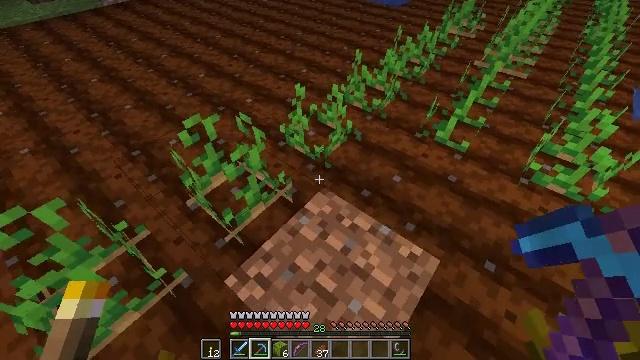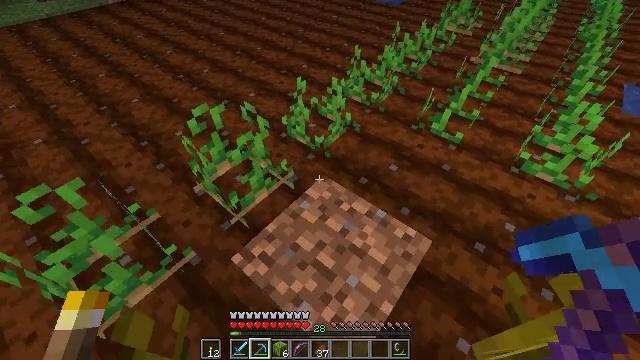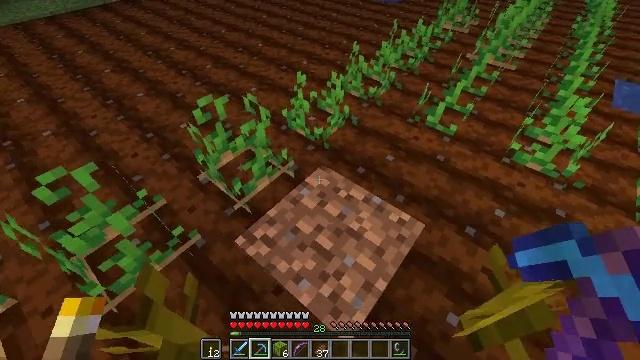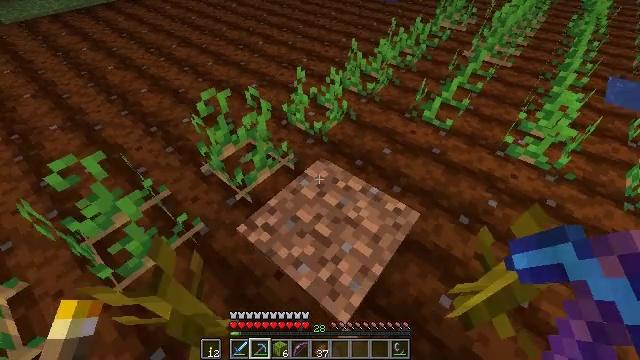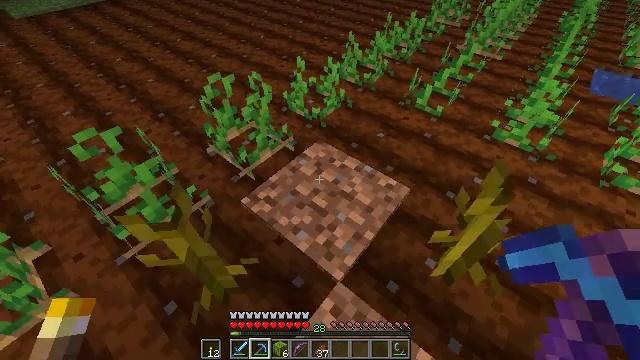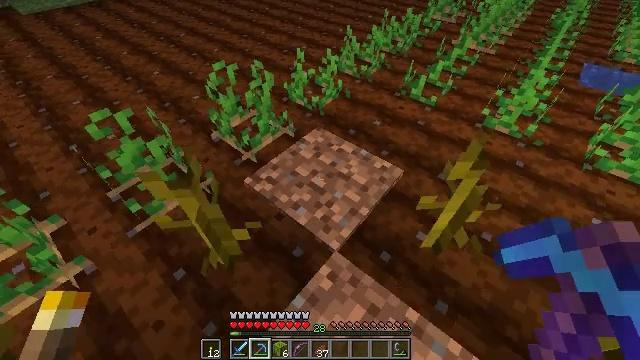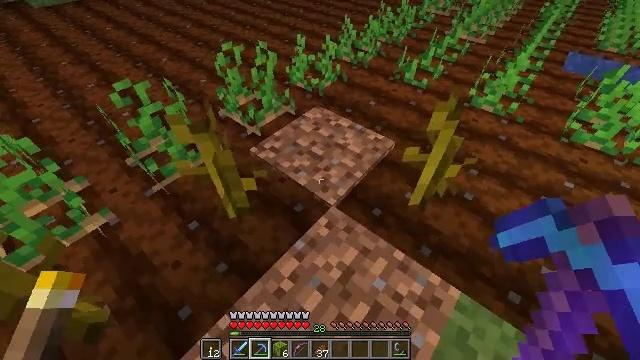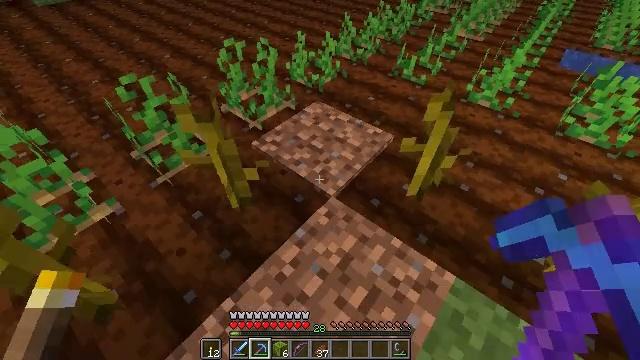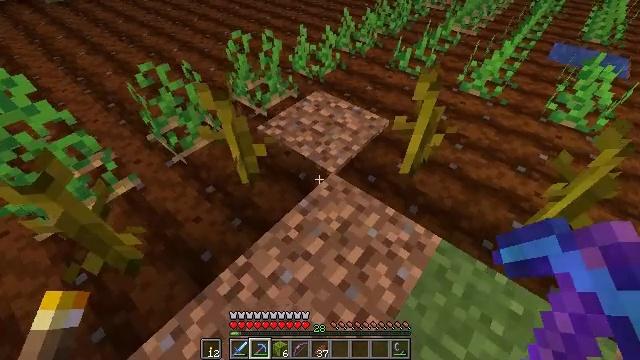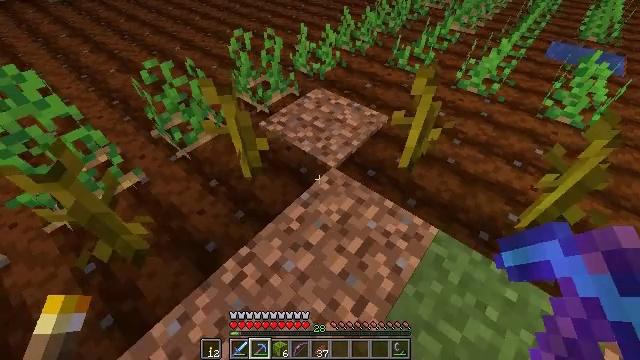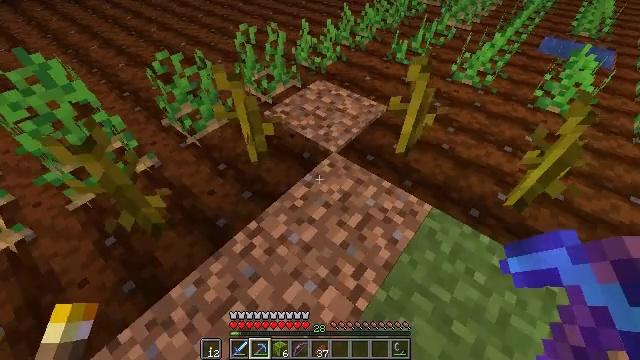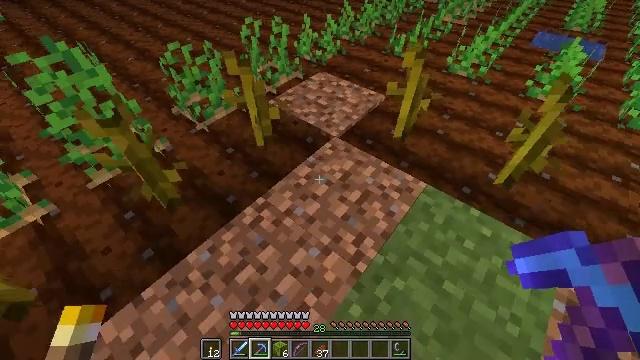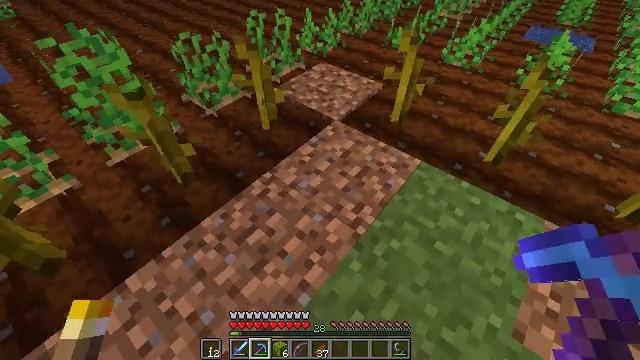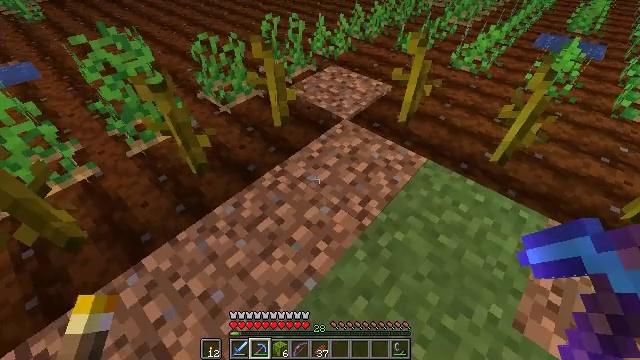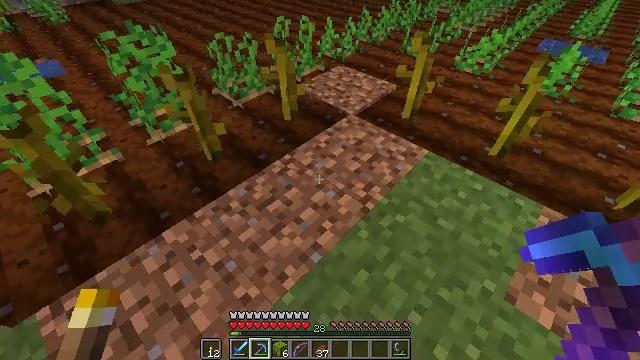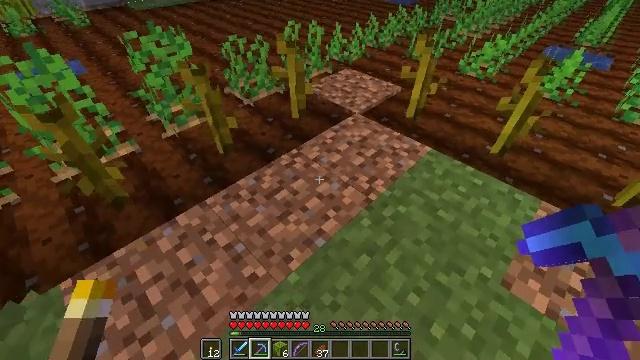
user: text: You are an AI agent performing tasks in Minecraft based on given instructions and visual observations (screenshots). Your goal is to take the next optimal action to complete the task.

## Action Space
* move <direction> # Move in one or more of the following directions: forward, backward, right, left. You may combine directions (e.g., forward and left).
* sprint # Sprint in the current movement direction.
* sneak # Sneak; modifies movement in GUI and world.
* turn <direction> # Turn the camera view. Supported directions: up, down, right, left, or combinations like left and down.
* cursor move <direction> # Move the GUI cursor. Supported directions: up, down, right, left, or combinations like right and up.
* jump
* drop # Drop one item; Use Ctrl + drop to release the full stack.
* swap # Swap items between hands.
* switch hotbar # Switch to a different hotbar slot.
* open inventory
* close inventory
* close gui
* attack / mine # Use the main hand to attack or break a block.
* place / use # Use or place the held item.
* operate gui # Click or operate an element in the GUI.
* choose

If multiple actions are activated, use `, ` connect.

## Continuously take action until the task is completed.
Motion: motion action
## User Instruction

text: Attack the melon to collect it.
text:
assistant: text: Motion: move back
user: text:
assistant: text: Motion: move back
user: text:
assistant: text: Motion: move back
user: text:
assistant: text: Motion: move back
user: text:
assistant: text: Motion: move back
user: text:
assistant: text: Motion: move back
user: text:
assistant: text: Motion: move back
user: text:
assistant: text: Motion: move back
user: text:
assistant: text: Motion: move back
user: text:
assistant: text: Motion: move back
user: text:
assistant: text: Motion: move back
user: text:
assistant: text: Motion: move back
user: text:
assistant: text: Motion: move back, turn left and up
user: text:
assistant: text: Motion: turn left and up
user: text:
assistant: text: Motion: turn left and up
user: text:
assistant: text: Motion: turn left and up
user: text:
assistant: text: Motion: turn left and up
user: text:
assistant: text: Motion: turn left
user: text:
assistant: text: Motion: turn left and up
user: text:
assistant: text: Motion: turn left and up
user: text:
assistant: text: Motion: turn left
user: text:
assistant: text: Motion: turn left and up
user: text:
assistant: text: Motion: turn left and up
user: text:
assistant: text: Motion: turn left
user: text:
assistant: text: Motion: turn left
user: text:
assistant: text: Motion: turn left
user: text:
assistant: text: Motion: turn left
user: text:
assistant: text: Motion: turn left
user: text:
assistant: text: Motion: turn left
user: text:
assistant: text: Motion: move forward, turn left